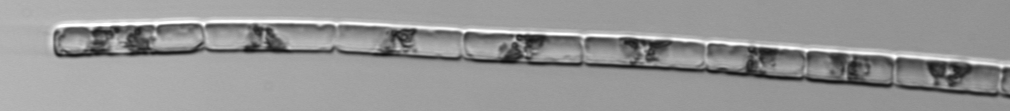
Label: Guinardia_delicatula